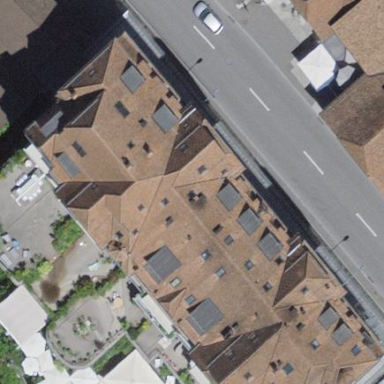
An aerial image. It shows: Beautiful apartment building with mansard roof.